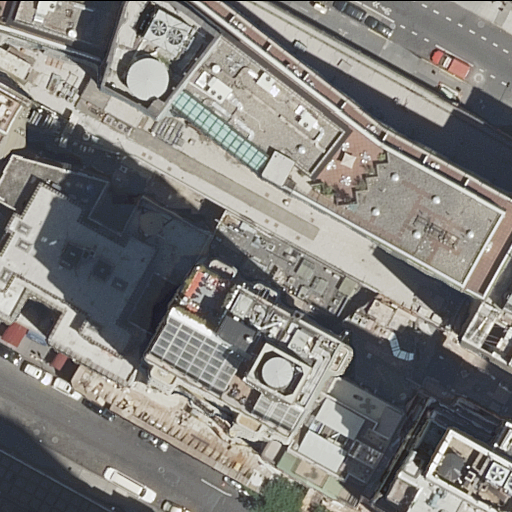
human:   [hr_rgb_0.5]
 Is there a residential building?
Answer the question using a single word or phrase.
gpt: yes

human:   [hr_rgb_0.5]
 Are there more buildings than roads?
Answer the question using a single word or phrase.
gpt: yes

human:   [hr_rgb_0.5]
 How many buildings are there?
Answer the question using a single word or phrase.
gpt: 8

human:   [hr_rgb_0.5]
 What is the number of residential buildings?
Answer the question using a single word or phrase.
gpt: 7

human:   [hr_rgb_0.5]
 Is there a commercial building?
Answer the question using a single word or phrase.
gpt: no

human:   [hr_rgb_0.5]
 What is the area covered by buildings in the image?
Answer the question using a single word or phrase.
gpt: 3848m2

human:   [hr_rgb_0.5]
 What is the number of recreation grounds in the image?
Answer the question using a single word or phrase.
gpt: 0

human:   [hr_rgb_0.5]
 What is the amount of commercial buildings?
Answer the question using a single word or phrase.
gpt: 0

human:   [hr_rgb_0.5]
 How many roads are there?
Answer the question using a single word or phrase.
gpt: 2

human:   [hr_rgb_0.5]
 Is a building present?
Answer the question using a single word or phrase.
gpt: yes

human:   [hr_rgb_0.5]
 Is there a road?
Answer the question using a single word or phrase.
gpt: yes

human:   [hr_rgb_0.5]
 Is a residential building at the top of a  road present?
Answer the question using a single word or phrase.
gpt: yes

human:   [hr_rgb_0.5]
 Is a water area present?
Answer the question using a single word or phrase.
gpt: no

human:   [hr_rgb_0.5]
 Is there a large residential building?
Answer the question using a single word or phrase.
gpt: yes

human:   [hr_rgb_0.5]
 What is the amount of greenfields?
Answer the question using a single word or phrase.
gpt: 0

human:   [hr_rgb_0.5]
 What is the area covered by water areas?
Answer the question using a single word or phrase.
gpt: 0m2

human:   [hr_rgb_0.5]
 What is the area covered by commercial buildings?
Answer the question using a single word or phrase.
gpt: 0m2

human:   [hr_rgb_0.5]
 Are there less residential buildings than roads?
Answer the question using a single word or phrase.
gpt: no

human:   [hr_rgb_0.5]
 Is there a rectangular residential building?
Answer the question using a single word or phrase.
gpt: yes

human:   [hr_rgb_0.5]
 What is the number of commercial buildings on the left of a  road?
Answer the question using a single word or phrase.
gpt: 0

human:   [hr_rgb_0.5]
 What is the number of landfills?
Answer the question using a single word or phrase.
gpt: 0

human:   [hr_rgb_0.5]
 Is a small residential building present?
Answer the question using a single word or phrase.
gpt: no

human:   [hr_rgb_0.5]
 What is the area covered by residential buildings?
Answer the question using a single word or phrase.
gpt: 3639m2

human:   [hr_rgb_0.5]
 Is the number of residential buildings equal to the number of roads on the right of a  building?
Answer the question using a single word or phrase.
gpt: no

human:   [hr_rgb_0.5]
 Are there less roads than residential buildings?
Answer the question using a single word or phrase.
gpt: yes

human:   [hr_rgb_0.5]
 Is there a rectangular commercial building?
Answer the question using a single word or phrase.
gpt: no

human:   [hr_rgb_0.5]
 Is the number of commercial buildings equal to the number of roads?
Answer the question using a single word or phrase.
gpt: no

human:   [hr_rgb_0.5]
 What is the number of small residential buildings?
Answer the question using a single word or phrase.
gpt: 0

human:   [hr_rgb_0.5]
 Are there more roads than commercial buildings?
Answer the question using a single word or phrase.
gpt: yes

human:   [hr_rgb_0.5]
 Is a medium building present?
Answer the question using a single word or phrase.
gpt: yes

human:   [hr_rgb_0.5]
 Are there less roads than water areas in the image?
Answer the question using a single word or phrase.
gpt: no

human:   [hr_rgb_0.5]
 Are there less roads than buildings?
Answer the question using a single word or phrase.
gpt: yes

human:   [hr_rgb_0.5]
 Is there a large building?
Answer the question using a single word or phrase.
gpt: yes

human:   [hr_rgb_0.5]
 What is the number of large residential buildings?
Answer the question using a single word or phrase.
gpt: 3

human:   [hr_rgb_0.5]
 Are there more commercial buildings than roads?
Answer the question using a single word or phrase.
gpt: no

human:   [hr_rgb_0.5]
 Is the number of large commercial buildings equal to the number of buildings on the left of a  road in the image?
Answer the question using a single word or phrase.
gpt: no

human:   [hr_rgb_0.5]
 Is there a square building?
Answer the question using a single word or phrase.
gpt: no

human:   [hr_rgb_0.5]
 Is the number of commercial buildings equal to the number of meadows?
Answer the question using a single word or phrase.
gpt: yes

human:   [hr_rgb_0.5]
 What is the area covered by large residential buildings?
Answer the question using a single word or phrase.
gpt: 2924m2

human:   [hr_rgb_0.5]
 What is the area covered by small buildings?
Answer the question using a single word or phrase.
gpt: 0m2

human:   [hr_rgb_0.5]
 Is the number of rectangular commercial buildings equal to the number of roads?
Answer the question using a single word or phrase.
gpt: no

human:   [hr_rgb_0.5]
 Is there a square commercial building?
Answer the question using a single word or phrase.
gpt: no

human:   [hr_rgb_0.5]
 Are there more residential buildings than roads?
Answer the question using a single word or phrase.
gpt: yes

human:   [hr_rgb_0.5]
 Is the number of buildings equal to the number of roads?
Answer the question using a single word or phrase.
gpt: no

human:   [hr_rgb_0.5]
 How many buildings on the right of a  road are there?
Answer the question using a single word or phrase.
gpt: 4

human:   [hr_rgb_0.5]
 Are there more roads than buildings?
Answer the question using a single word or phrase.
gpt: no

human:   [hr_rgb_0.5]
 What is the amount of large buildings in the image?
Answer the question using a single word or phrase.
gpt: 3

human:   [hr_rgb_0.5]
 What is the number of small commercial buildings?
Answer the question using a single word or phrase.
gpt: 0

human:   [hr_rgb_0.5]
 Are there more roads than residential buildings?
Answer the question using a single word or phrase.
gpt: no

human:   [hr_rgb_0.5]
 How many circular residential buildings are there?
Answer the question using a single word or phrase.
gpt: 0

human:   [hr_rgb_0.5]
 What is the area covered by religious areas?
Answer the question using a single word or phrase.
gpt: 0m2

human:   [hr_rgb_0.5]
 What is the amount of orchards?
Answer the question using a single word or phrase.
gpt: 0

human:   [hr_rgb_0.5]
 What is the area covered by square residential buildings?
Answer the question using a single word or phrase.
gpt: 0m2

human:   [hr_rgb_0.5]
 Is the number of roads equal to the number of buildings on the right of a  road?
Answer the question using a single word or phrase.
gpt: no

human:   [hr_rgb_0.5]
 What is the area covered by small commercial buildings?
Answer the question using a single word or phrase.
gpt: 0m2

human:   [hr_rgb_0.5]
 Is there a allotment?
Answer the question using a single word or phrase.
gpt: no

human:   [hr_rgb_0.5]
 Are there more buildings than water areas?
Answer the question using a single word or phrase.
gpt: yes

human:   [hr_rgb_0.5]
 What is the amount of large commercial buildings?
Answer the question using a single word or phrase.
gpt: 0

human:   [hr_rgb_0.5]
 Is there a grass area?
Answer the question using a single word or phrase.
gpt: no

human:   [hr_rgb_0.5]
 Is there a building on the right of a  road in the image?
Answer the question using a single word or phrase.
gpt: yes

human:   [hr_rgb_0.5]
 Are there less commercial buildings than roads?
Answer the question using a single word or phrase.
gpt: yes

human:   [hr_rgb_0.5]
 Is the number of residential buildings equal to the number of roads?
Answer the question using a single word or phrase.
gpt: no

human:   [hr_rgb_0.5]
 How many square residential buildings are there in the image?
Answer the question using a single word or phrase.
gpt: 0

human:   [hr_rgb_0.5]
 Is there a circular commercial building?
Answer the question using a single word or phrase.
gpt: no